Field crop: maize
Growth stage: 2
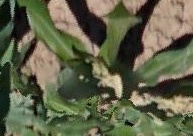
Species: maize